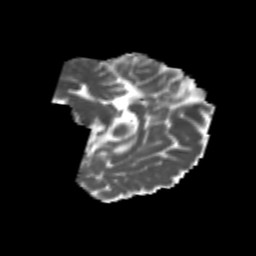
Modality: MD
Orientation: sagittal
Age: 21
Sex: female
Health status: healthy